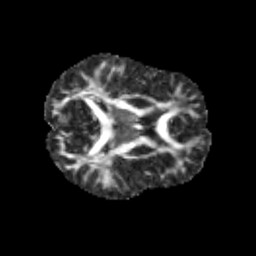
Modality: FA
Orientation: axial
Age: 12
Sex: male
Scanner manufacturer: siemens
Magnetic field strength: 3 T
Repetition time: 3.8 s
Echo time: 0.07 s